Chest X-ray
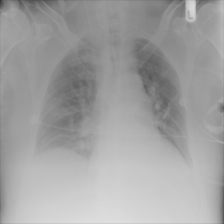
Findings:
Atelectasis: positive
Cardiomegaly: negative
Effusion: negative
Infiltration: negative
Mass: negative
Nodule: negative
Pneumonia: negative
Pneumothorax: negative
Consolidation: negative
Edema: negative
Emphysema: negative
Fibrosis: negative
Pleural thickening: negative
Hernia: negative